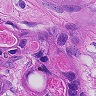
Metastatic tissue present: yes